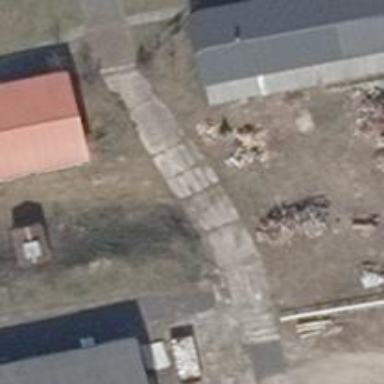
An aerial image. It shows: Driveway leading to service road.